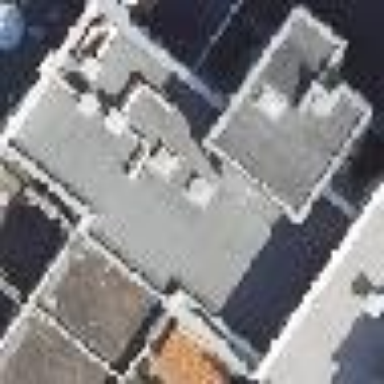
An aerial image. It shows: Part of building.